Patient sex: M
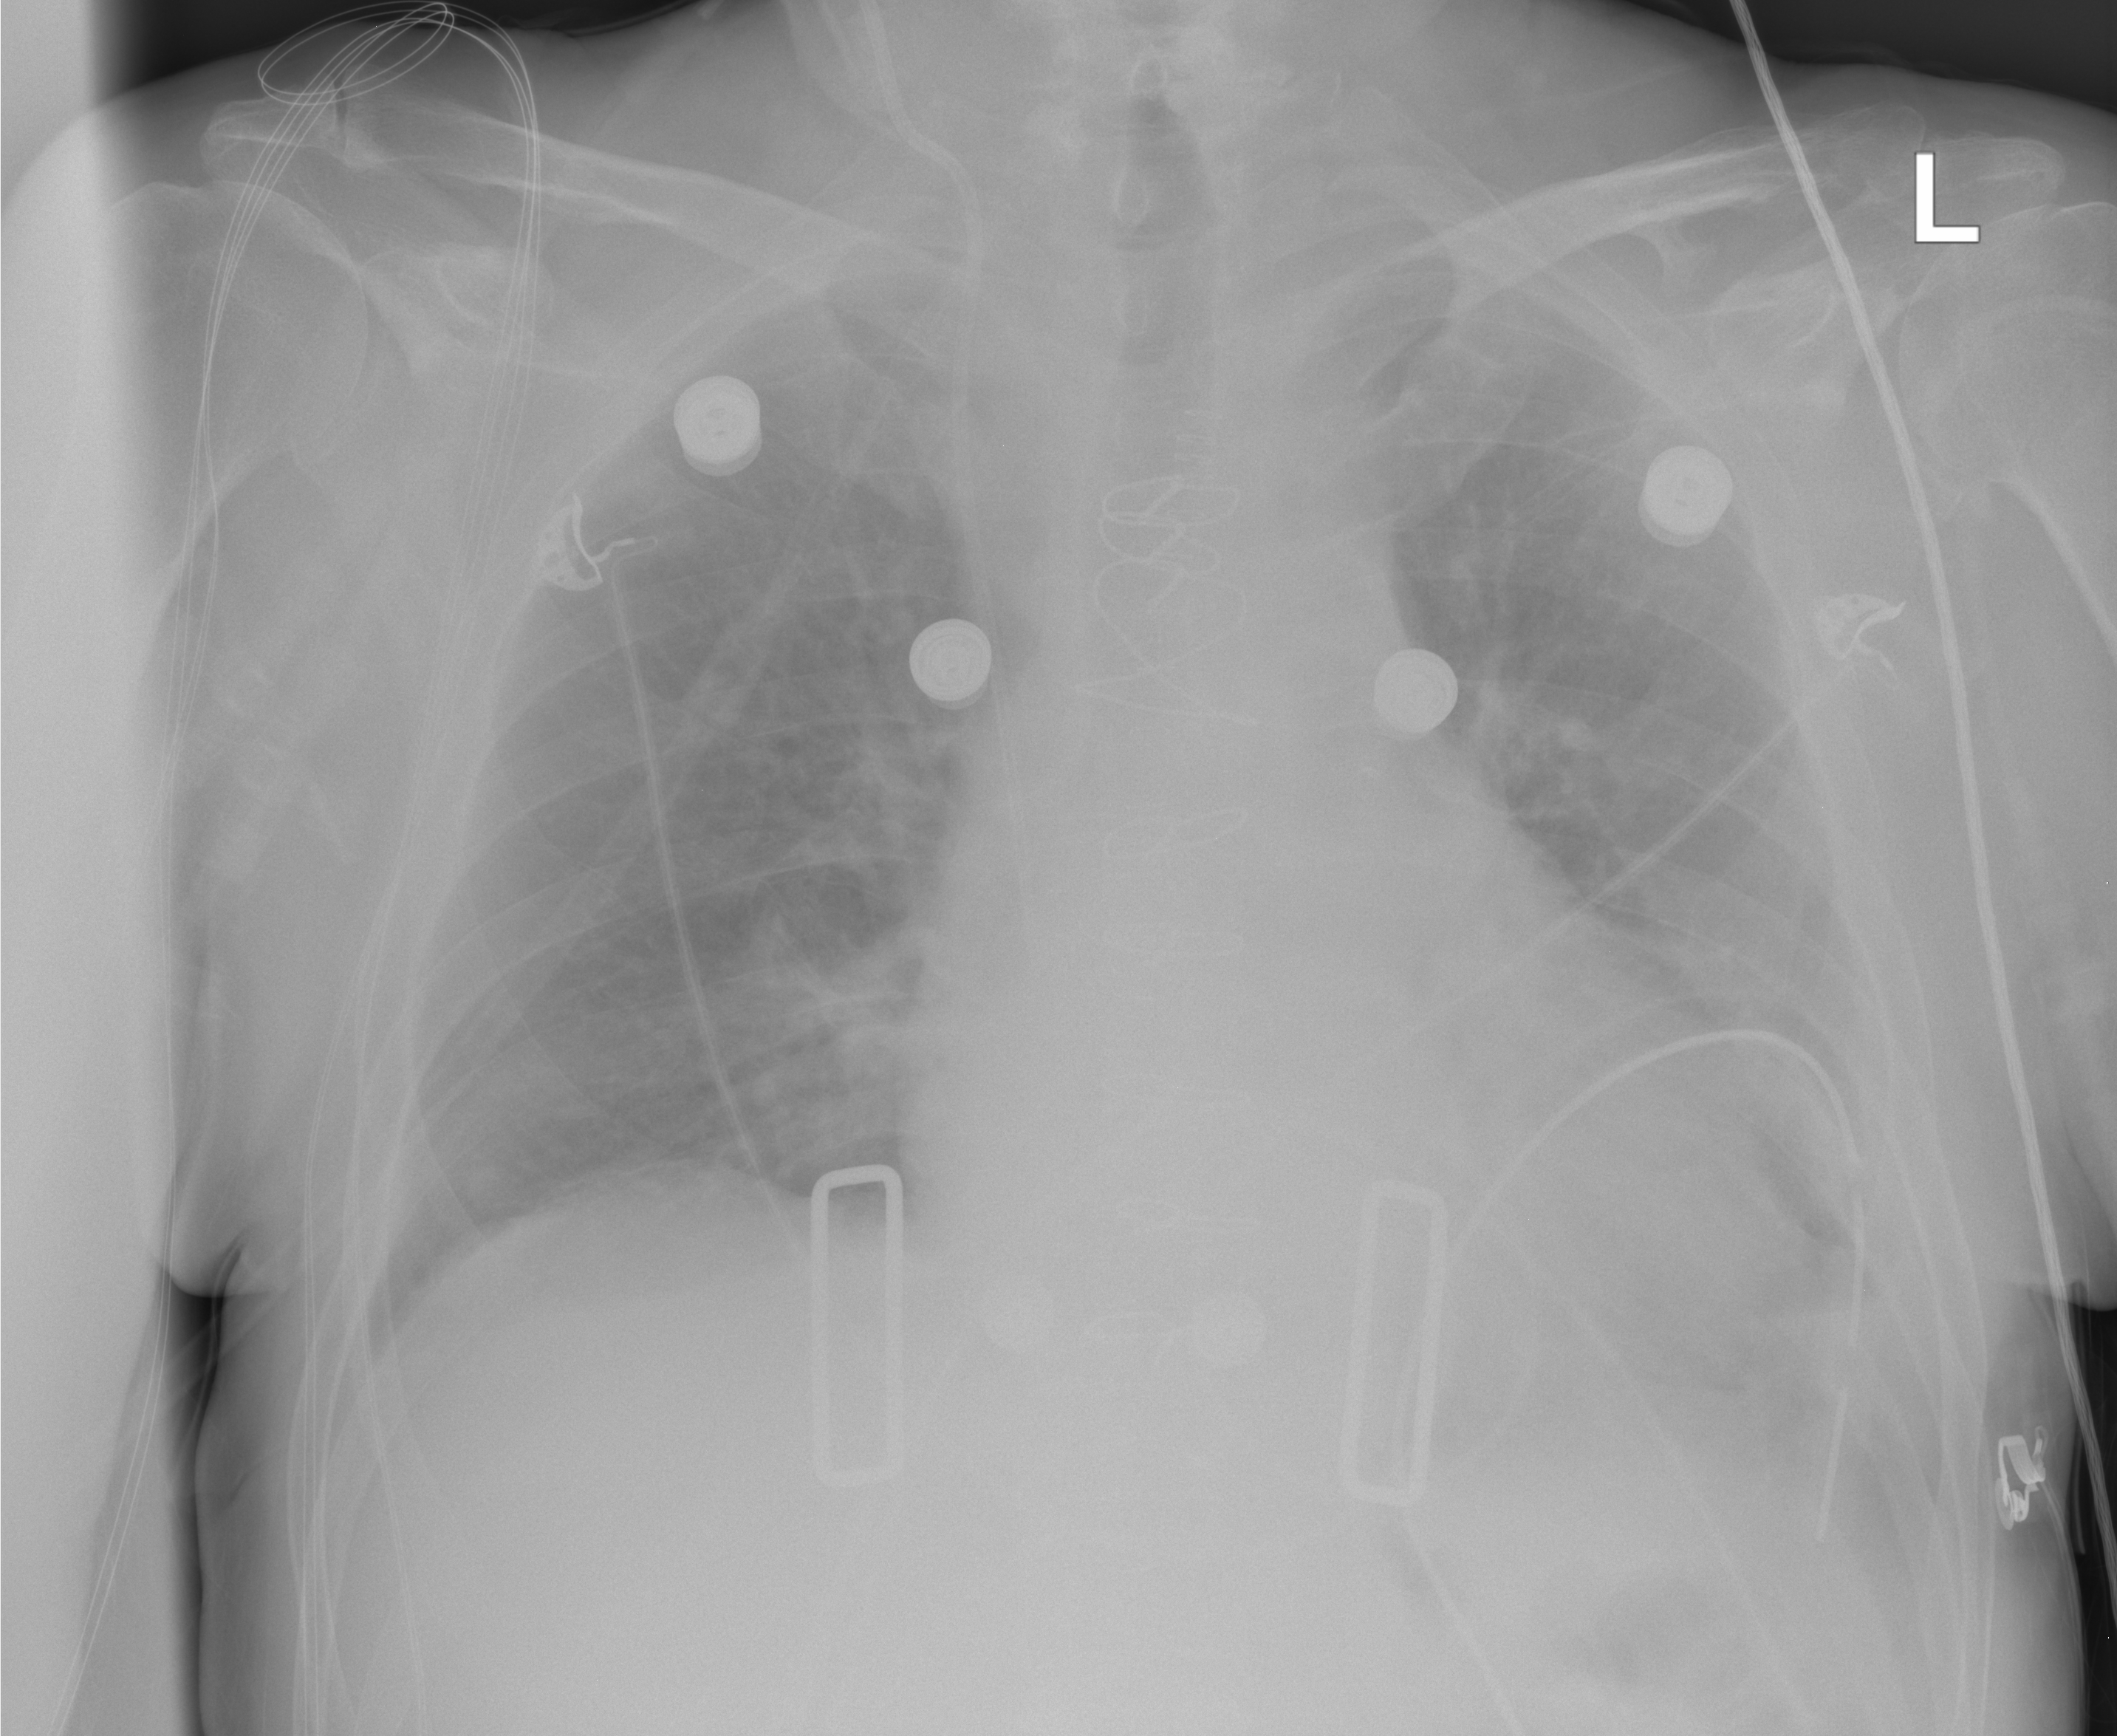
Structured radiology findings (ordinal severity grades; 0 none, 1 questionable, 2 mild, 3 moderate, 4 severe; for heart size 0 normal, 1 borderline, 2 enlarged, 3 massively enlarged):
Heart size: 1
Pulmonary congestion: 1
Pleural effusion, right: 0
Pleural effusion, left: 2
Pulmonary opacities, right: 0
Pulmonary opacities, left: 0
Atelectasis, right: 1
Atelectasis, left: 2